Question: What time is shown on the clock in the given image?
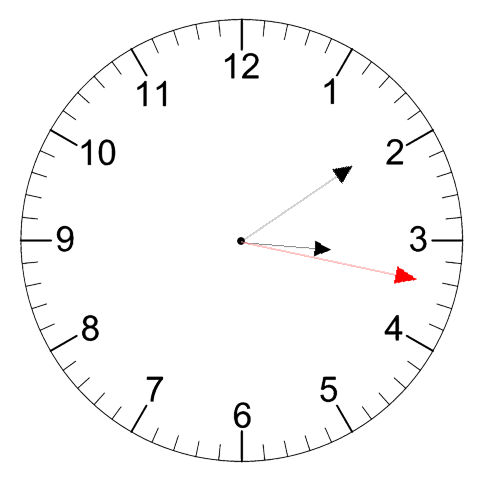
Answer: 03:09:17